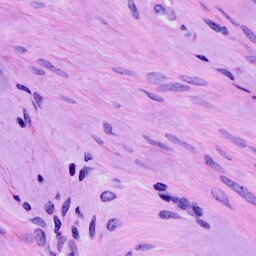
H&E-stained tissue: Cervix